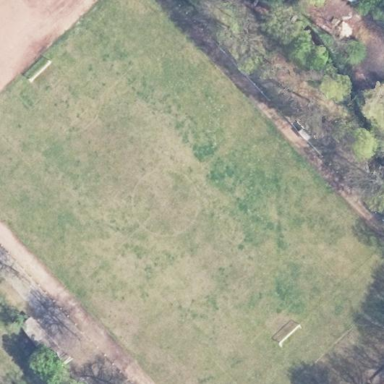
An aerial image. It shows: Soccer pitch for leisureland activities.